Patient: sex M, age 73
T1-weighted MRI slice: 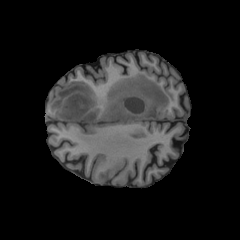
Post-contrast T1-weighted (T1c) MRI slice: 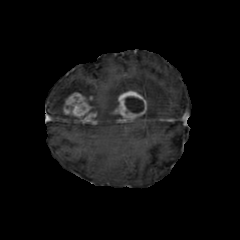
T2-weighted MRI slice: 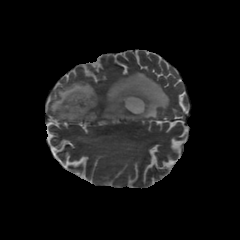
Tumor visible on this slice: yes
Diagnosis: Glioblastoma, IDH-wildtype
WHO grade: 4